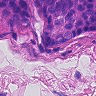
Metastatic tissue present: yes